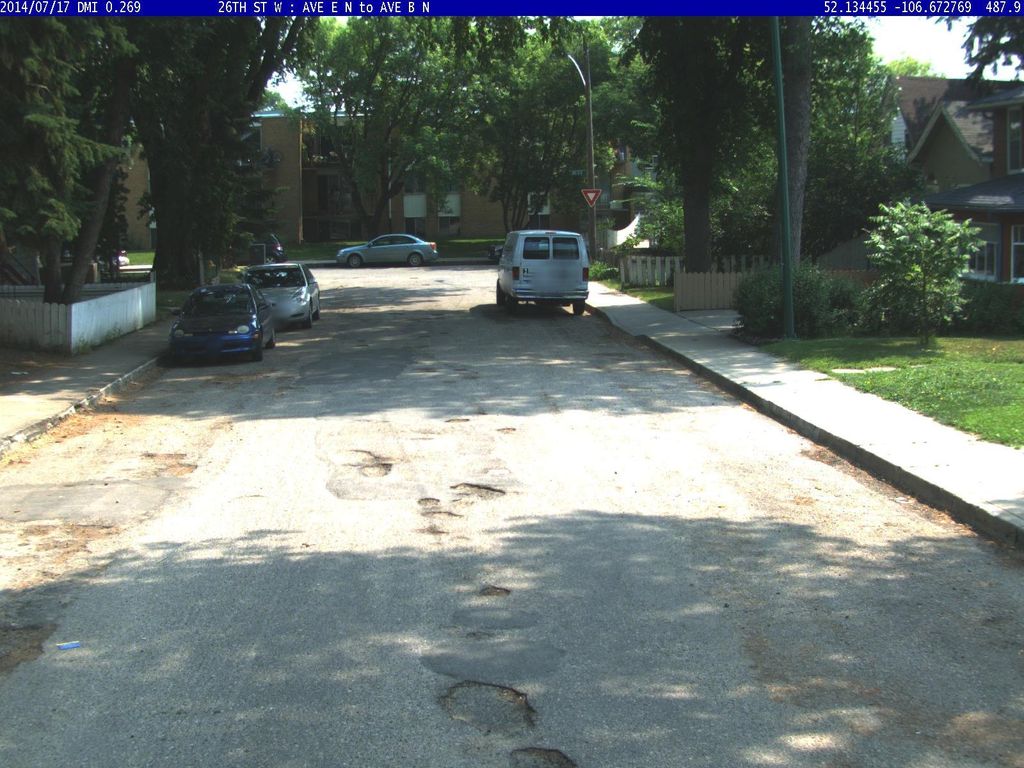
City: saskatoon